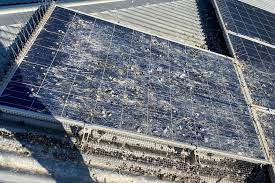
Label: Bird-drop